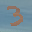
Label: 3